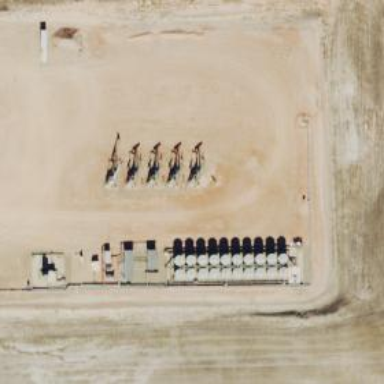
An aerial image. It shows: Petroleum well.